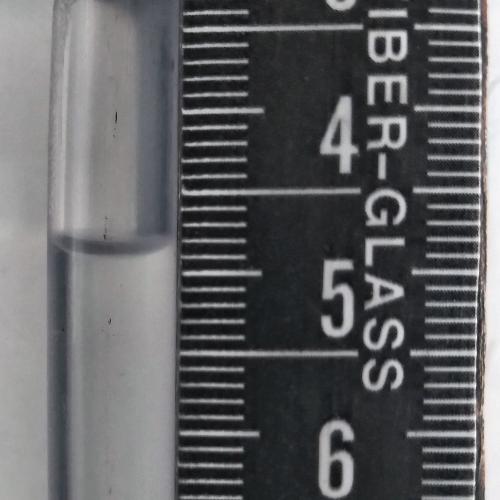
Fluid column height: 4.8 cm